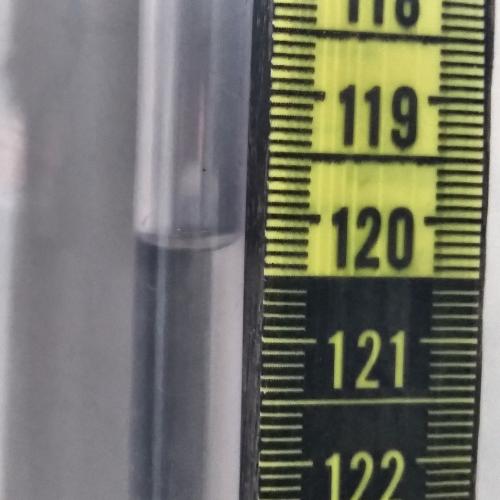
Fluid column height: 120.2 cm